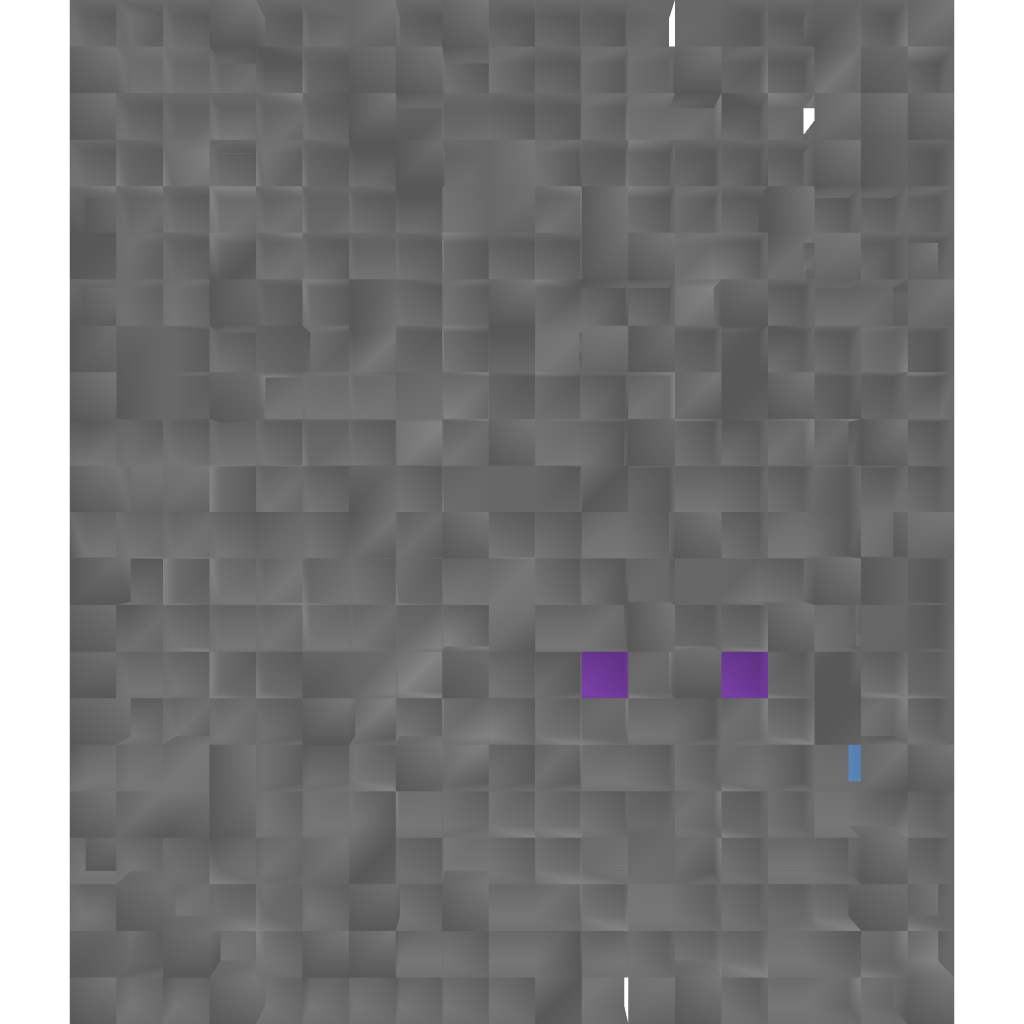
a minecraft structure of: Temple Parkour bad low quality